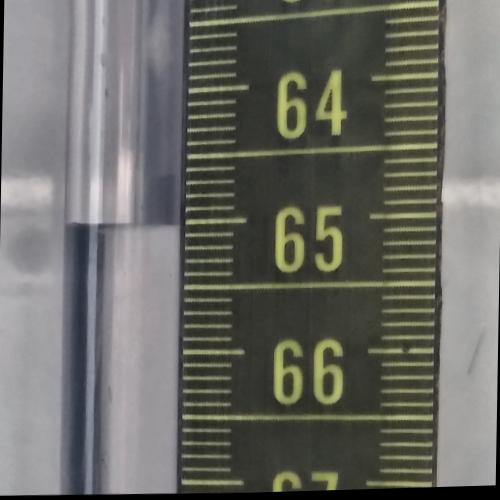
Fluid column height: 65.0 cm